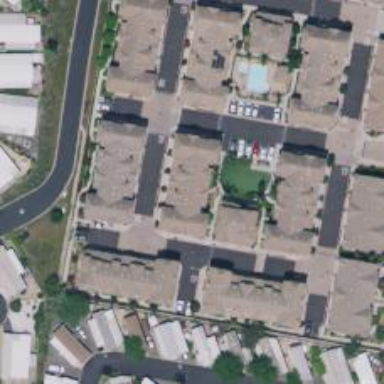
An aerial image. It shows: Living street.